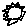
Label: sun